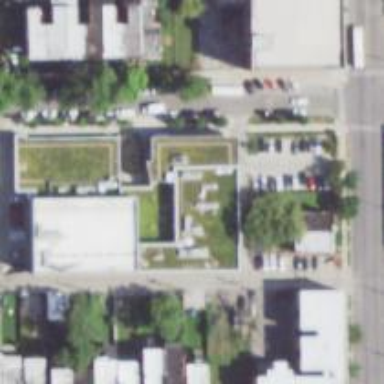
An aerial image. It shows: Healthcare clinic.